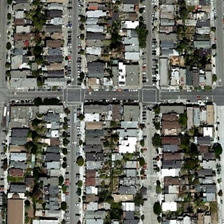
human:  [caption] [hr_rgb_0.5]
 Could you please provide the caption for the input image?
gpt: many buildings and green trees are in two sides of a road in a dense residential area .

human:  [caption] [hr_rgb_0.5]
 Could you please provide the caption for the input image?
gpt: many buildings and green trees are in two sides of a road in a dense residential area .

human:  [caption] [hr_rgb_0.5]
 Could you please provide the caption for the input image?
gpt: many buildings and green trees are in two sides of a road in a dense residential area .

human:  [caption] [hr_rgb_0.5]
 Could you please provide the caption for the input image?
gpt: many buildings and green trees are in two sides of a road in a dense residential area .

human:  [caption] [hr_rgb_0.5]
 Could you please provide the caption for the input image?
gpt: many buildings and green trees are in two sides of a road in a dense residential area .